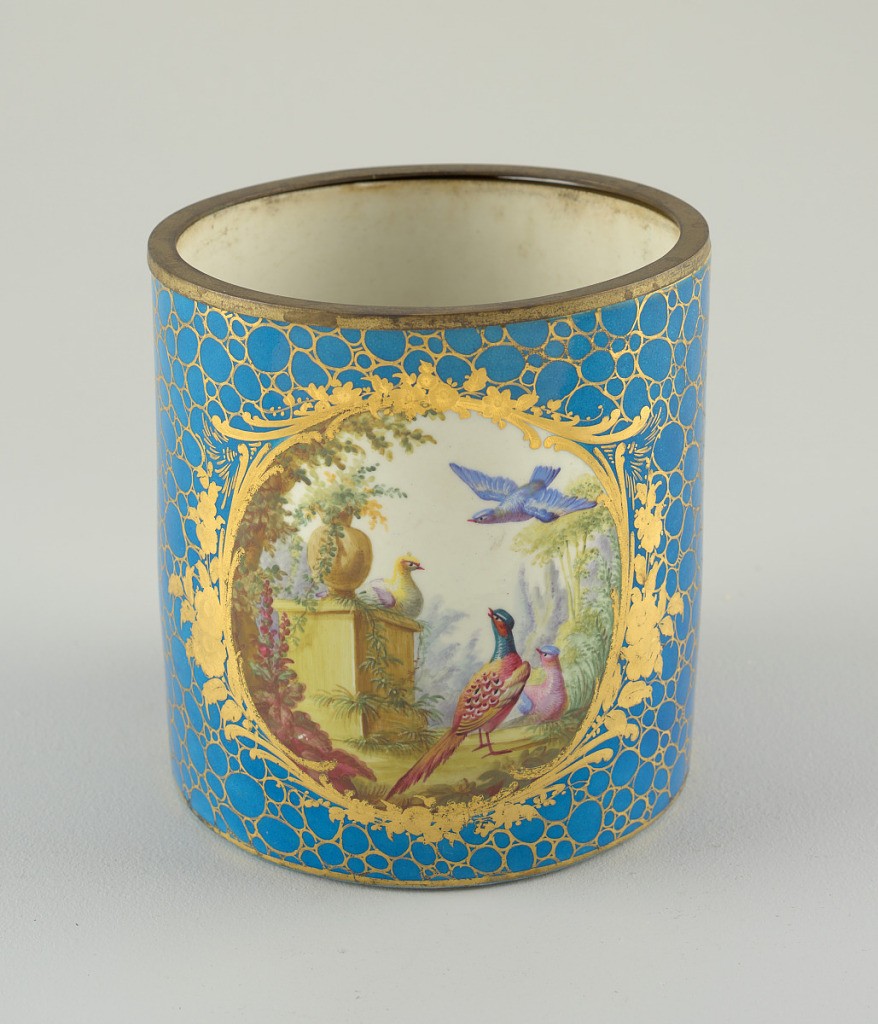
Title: Pair of Flower Pots (Cachepots)
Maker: Sèvres Porcelain Manufactory, French, established 1756
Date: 1771
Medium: soft paste porcelain, vitreous enamel, brass, gold
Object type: cachepots
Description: Cylindrical, with gilded brass strip at edge. Bleu céleste (sky blue) ground color with gilded pattern of circles. Gilded cartouches at front and back frame garden scenes with birds.